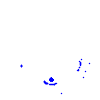
Particle: pion